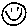
Label: smiley face